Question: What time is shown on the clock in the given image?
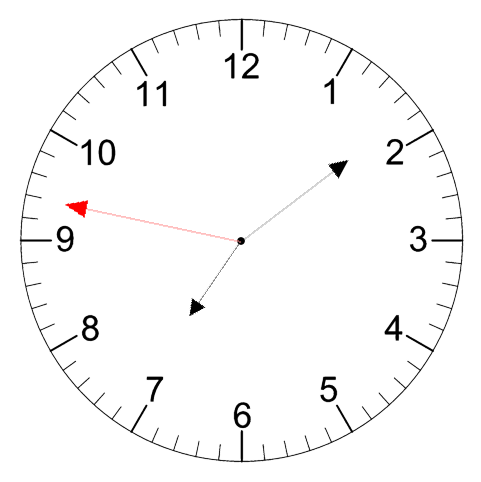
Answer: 07:08:47